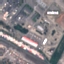
Land use / land cover: Industrial